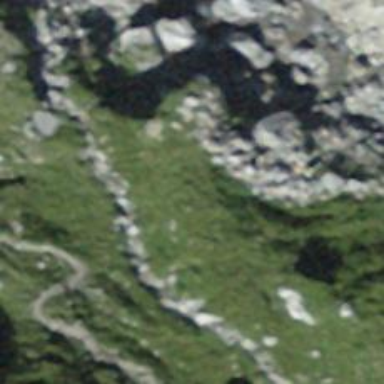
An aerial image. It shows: Path.